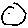
Label: moon